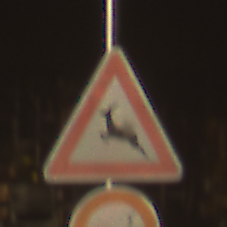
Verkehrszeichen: WildwechselRechts
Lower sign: VerbotUeberholenEinspurigeFahrzeuge
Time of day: SunriseSunset
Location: Outdoor (Suburban)
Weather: Clear
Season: NotSpecified
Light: Natural